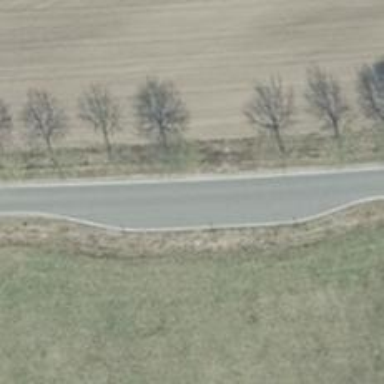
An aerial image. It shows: Passing place on the road.